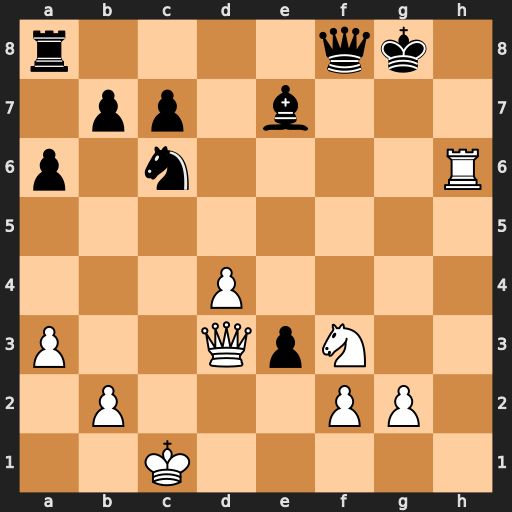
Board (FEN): r4qk1/1pp1b3/p1n4R/8/3P4/P2QpN2/1P3PP1/2K5
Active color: w
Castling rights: -
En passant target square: -
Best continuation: Qh7#